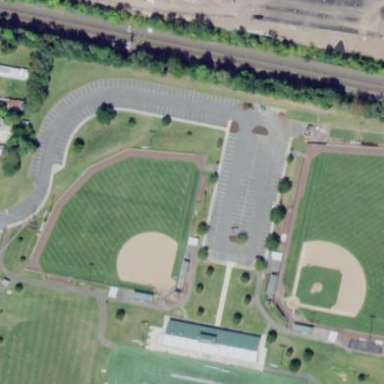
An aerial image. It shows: Baseball pitch for leisure land.